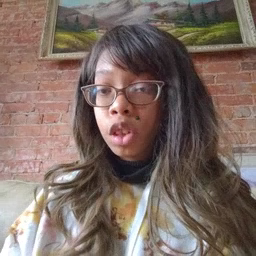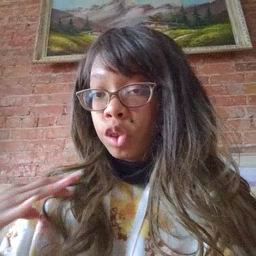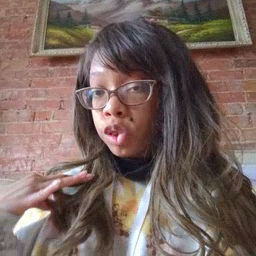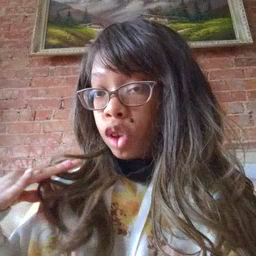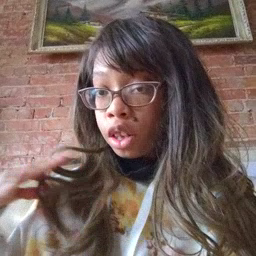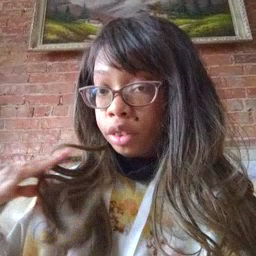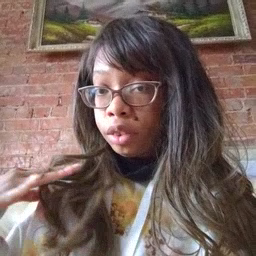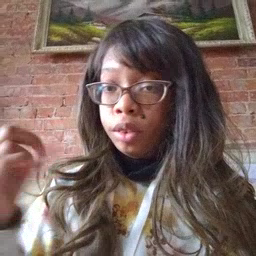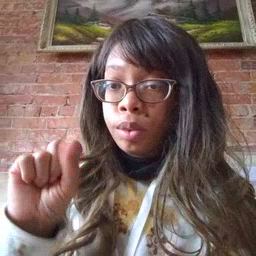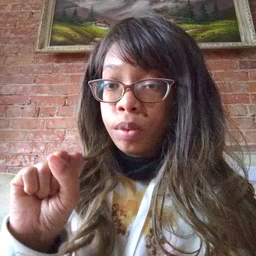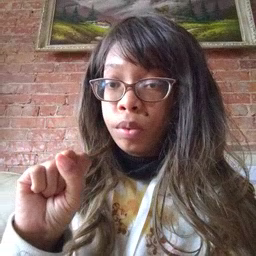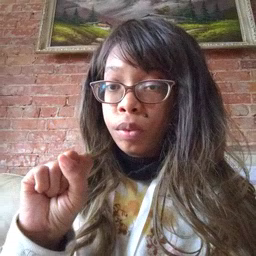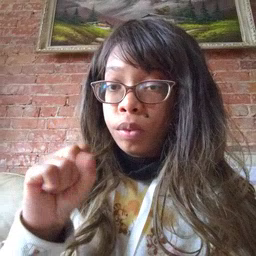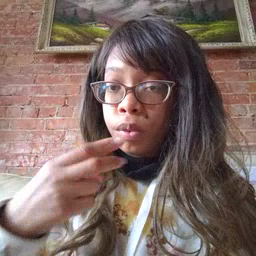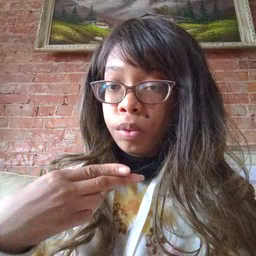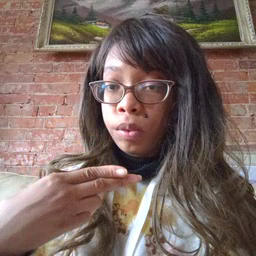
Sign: shirt